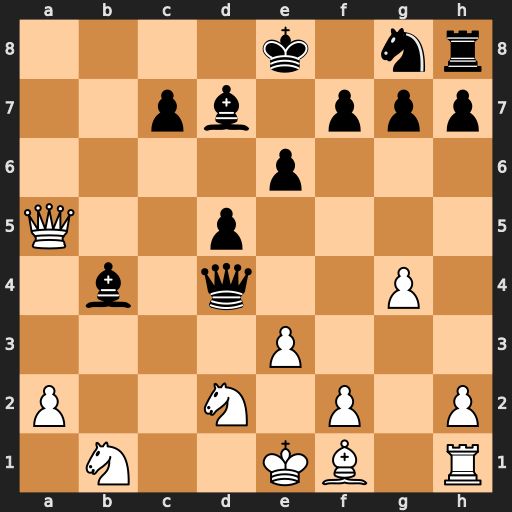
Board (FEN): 4k1nr/2pb1ppp/4p3/Q2p4/1b1q2P1/4P3/P2N1P1P/1N2KB1R
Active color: w
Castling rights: Kk
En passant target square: -
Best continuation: Qa8+ Ke7 exd4